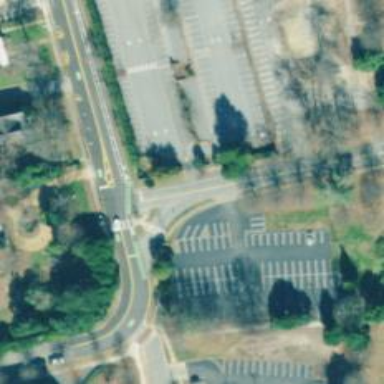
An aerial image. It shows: Footway located on traffic island.